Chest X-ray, PA view. Patient: 73 years old, sex M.
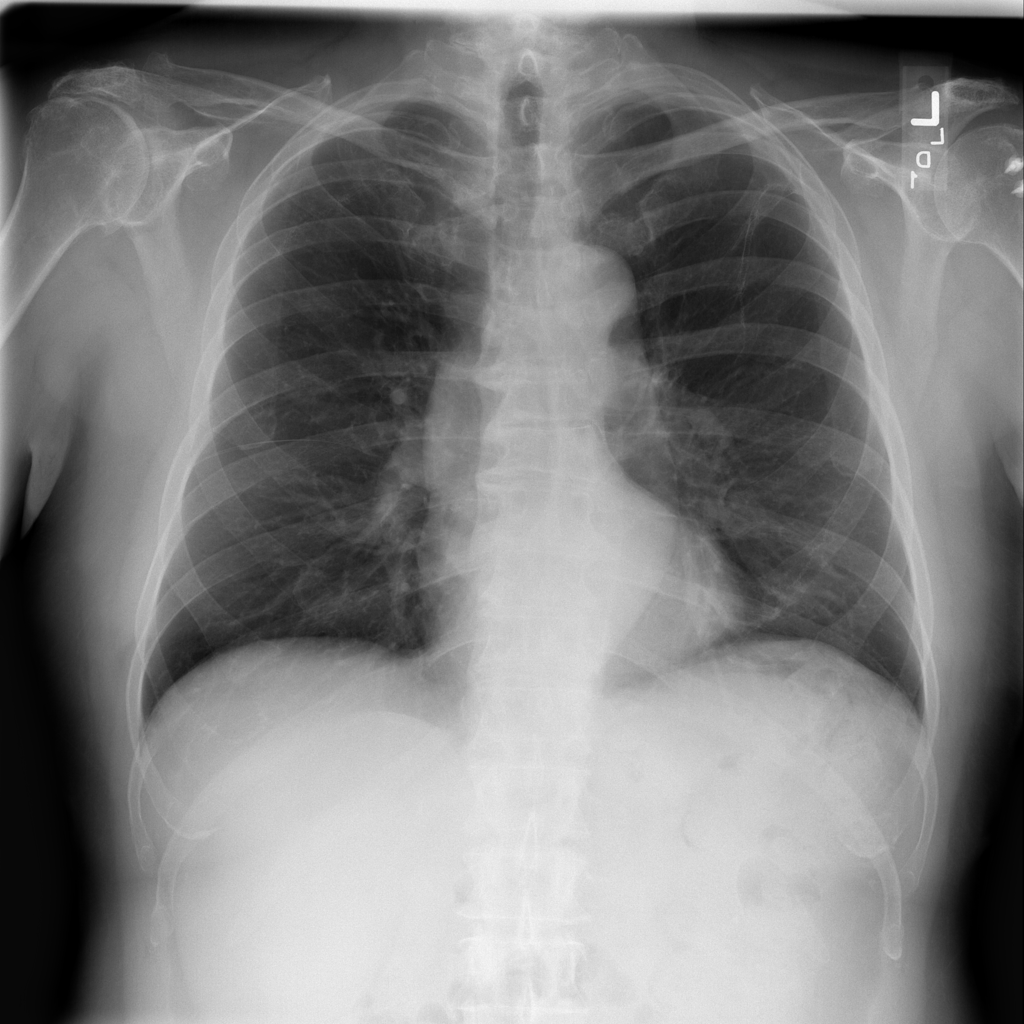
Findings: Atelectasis